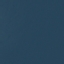
Land use / land cover class: SeaLake